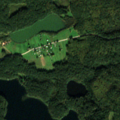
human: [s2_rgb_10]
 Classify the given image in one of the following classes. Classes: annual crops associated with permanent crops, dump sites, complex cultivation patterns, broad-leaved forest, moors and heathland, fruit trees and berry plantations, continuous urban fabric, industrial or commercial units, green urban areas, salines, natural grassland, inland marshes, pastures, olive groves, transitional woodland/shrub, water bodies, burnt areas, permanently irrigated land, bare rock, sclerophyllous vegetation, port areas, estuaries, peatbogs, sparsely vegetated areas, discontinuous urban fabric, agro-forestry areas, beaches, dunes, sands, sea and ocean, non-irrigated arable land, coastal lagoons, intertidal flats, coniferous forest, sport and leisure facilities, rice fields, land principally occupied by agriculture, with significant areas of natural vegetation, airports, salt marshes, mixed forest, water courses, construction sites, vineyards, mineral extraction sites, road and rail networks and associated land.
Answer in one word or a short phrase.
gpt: complex cultivation patterns, land principally occupied by agriculture, with significant areas of natural vegetation, coniferous forest, water bodies